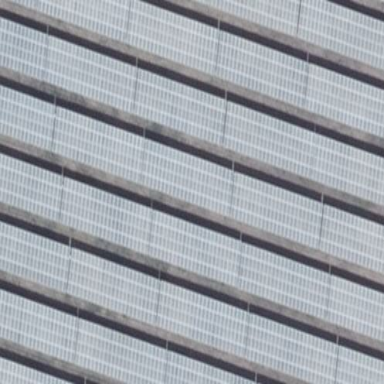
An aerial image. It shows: Solar photovoltaic panel generator.